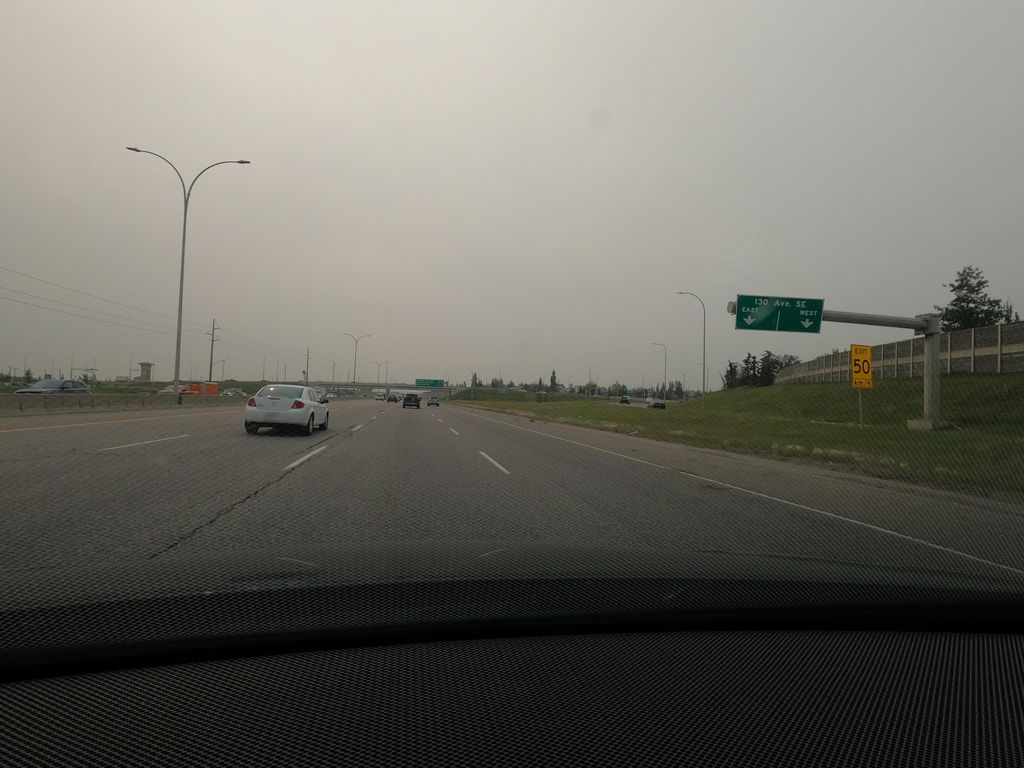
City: calgary